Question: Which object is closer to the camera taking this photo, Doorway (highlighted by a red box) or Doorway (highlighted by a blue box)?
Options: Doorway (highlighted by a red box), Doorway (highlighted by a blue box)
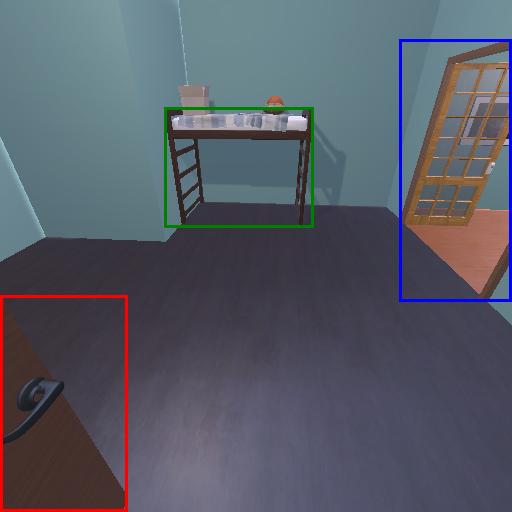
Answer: Doorway (highlighted by a red box)